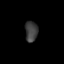
Tissue: lung
Cell type: Endothelial cells
Senescence score: 0.6171
Nuclear area (px): 253
Mean DAPI intensity: 62.012